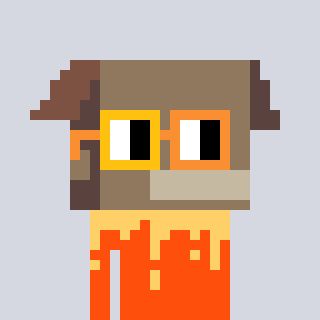
a pixel art character with square yellow and orange glasses, a box-shaped head and a orange-colored body on a cool background